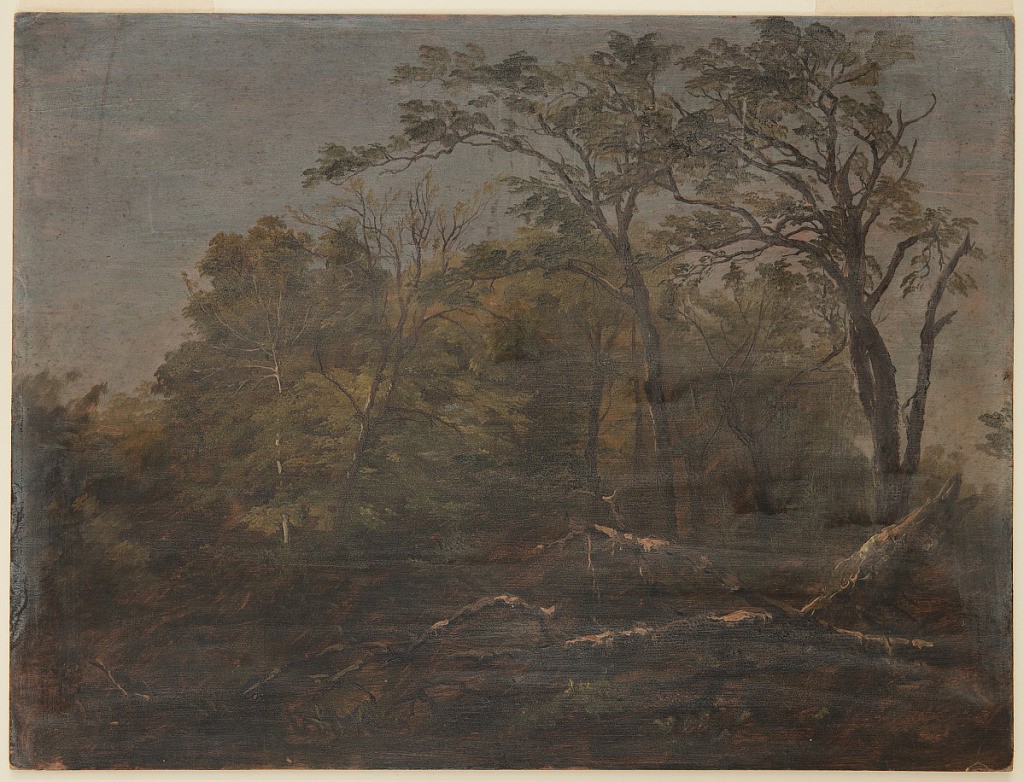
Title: Maine Woods
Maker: Frederic Edwin Church, American, 1826–1900
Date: probably 1850–1851
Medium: Oil and graphite on cardboard
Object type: Drawing
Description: Landscape sketch showing a view of dense woods in Maine, possibly on Mt. Desert Island. The foreground is comprised of fallen trees and other indistinct detritus on the forest floor. A grove of trees--including two with tall trunks--dominates the scene at center and center right. The tree at far right appears to have several broken branches. The open sky above has a warm tint due to the brick-colored ground.